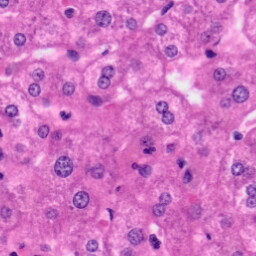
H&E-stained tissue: Liver